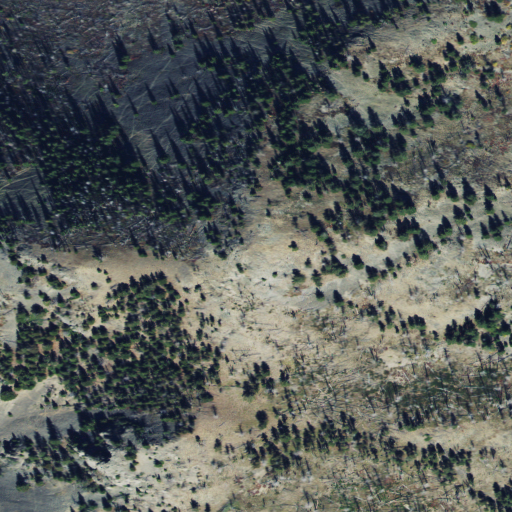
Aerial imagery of mountain in Montana named Sliderock Mountain containing shrub, evergreen forest, and grassland